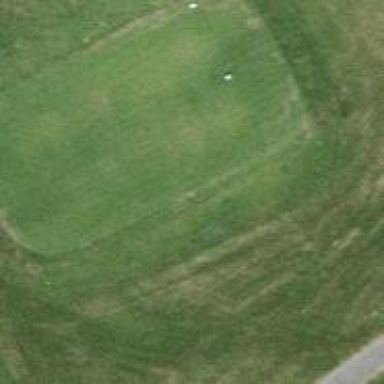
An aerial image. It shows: Grass area designated as golf tee.